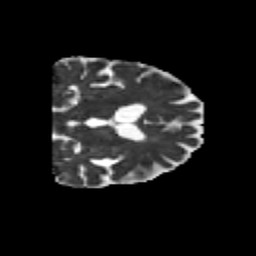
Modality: MD
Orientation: coronal
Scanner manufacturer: siemens
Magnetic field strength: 3 T
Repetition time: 6.8 s
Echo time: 0.093 s